Field crop: tomato
Growth stage: 1
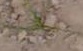
Species: cyperus